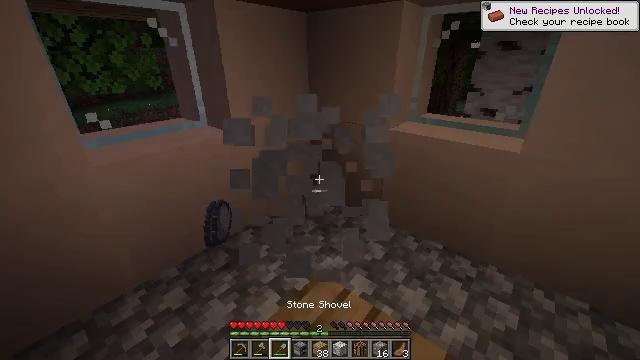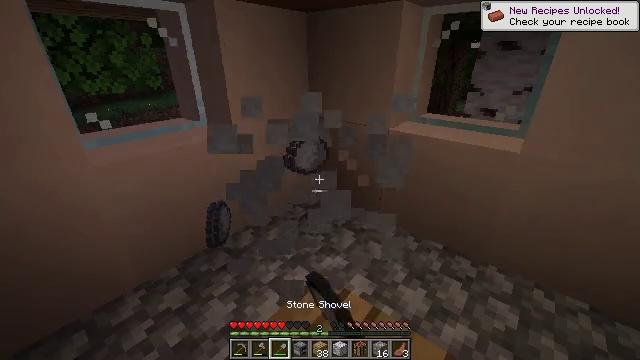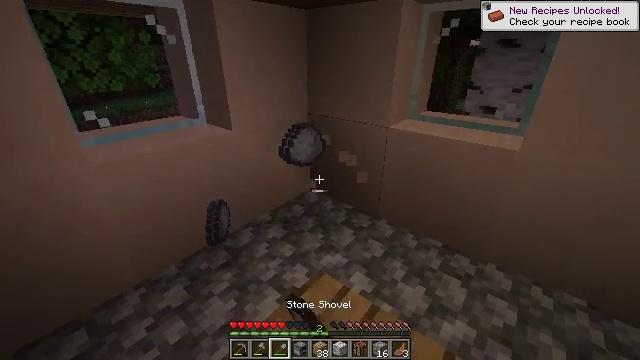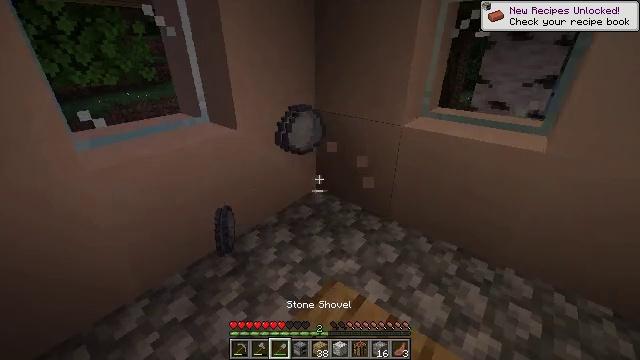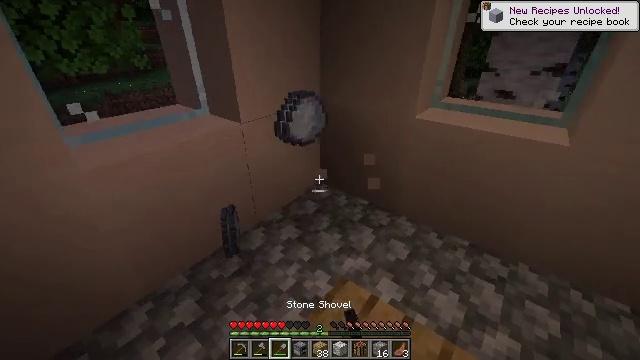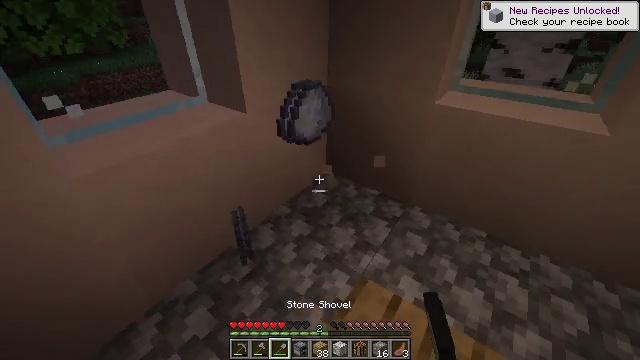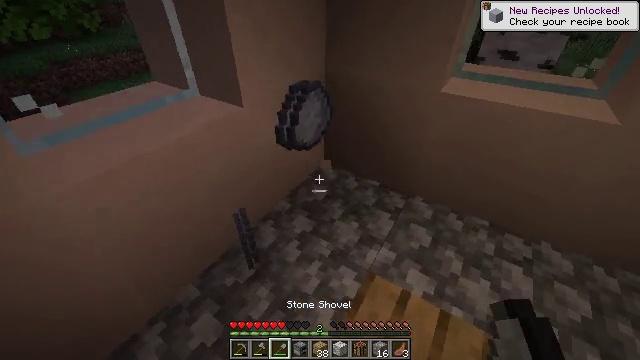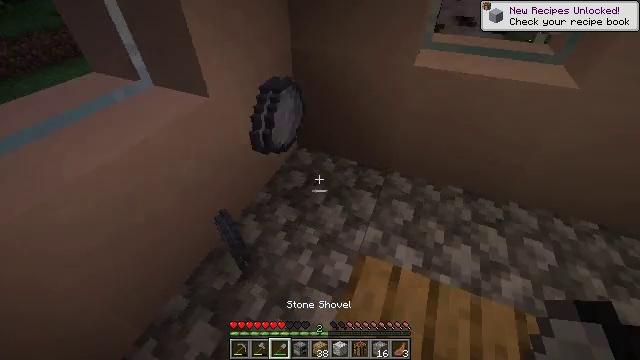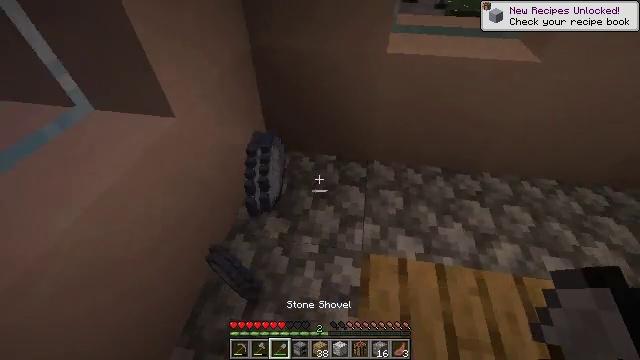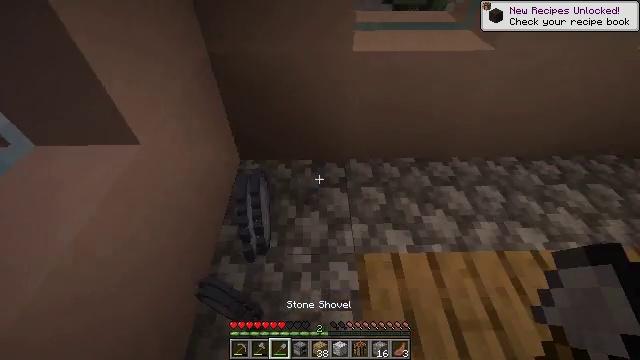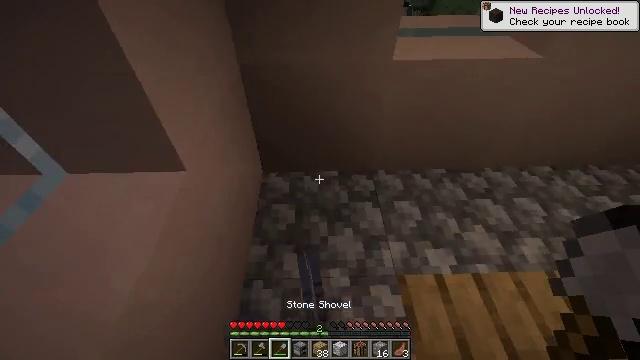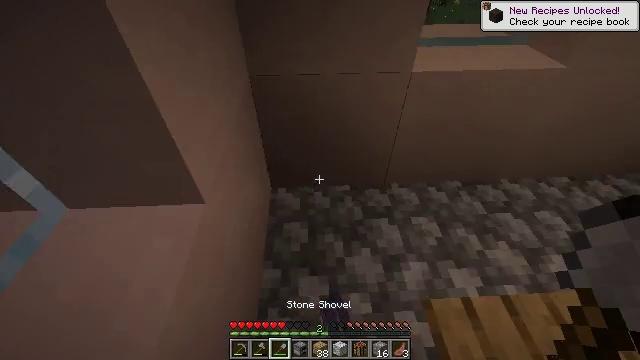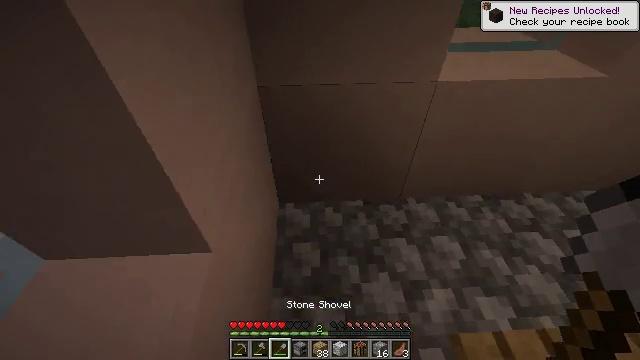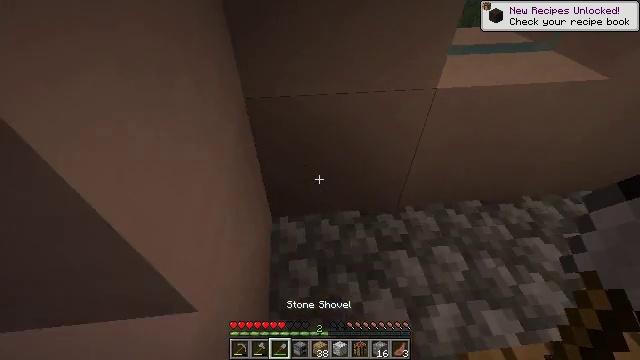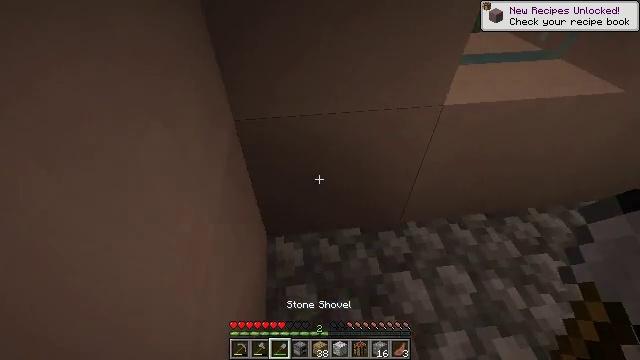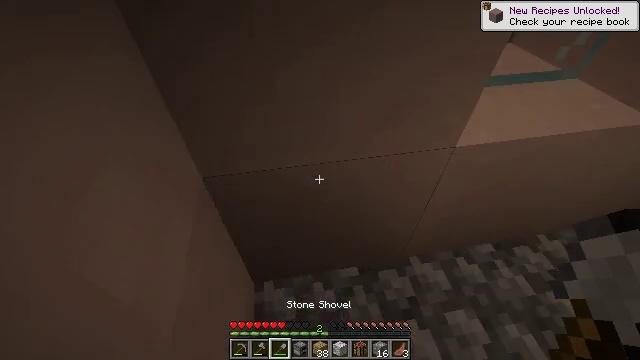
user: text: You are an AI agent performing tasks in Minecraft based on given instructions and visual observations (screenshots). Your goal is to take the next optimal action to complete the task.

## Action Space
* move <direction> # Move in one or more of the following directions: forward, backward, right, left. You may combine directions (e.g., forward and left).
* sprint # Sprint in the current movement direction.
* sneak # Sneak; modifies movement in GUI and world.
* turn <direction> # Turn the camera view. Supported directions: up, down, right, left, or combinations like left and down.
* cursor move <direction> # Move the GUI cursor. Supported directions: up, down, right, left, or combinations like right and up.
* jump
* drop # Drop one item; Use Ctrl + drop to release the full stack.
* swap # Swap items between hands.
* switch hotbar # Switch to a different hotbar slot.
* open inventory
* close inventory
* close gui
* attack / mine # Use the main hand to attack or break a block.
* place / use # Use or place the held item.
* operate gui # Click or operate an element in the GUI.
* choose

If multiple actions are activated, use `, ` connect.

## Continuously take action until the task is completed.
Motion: motion action
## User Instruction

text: Dig up the terracotta.
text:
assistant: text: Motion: attack / mine
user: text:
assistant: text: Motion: move forward and move left
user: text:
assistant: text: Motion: move forward and move left, turn down
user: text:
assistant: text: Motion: move forward and move left, turn right and down
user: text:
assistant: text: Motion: move forward and move left, turn right and down
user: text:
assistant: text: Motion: move forward and move left, turn right and down
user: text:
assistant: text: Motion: move forward and move left, turn right and down
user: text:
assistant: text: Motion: move forward and move left, turn right and down
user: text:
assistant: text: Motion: move forward and move left, turn right
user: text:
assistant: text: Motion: move forward and move left
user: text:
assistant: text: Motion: move forward, turn right and up
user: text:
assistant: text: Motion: move forward
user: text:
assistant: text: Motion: move forward, turn right
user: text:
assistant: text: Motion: move forward, turn right
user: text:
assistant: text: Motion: move forward, turn right
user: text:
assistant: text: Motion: move right, turn right
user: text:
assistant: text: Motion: move back and move right
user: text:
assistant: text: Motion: move back and move right, turn left and up
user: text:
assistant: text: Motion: move back, turn left and up
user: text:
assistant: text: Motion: move back, turn left and up
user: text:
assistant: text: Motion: move back, turn up, open inventory
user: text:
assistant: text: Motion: open inventory
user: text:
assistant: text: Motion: cursor move right and up, open inventory
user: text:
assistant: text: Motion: cursor move right and up
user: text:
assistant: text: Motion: no_op
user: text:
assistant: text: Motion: cursor move down
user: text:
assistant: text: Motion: cursor move down
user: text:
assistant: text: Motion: cursor move left and down
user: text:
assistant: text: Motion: cursor move left
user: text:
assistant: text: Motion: cursor move left